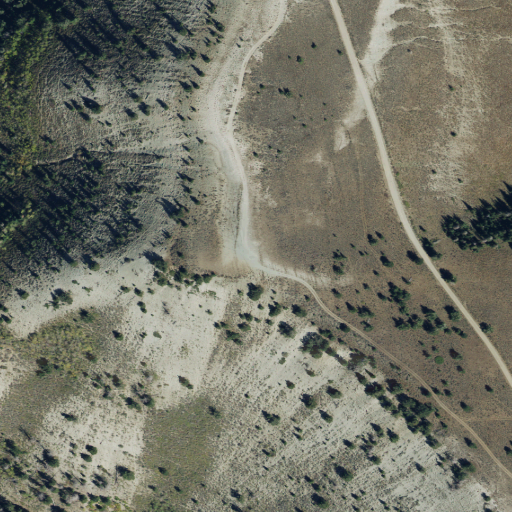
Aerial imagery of mountain in Utah named Cat Peak containing shrub, evergreen forest, open development, grassland, low intensity development, and deciduous forest